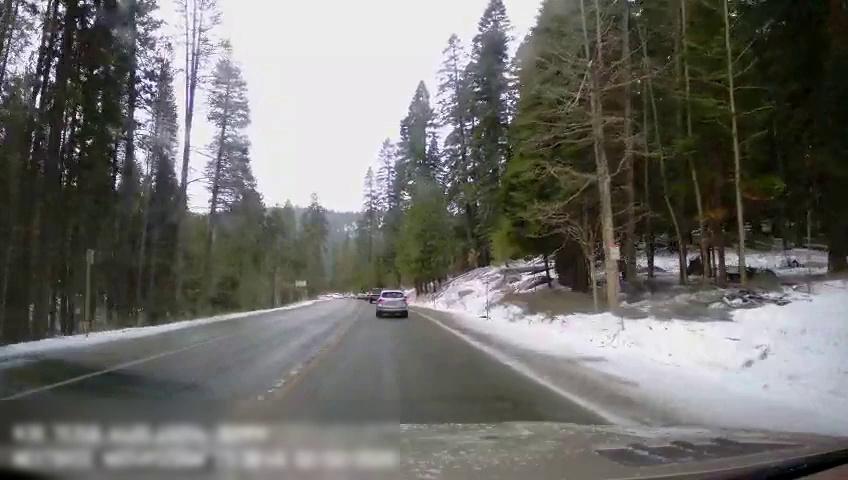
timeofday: Day
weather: Snowy
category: Drivable Space
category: Vehicles | Truck
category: Vehicles | SUV
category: Lanes | Current Lane
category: Lanes | Current Lane
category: Lanes | Opposite Lane
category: Traffic | Signs